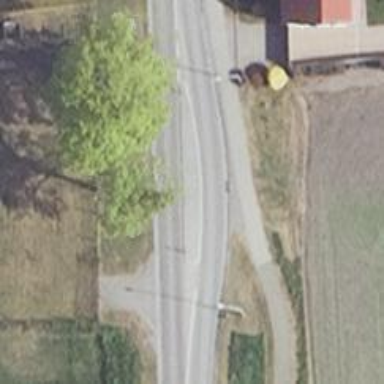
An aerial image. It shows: Chicane for traffic calming.